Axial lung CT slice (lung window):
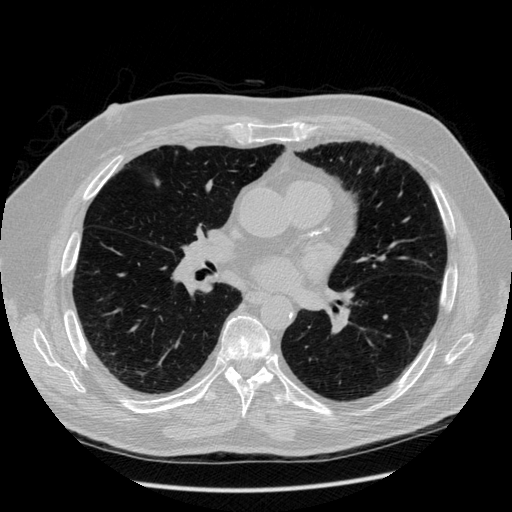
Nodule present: yes
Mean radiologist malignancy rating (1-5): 1